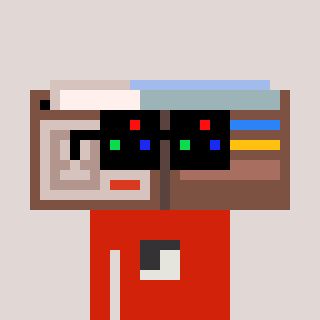
a pixel art character with square black sunglasses, a wallet-shaped head and a red-colored body on a warm background